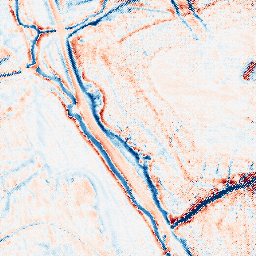
Category: edge_preserving
Decomposition family: bilateral
Decomposition parameters: d: 15
sigma_color: 150
sigma_space: 75
Upsampling method: regularized
Upsampling parameters: scale: 4
lambda_reg: 0.1
Upsampling scale: 4